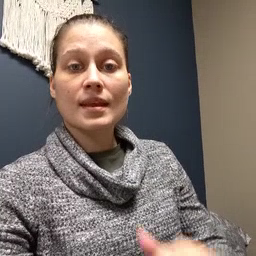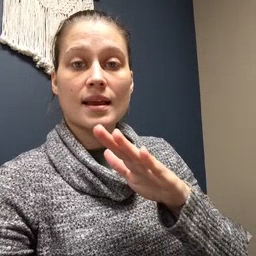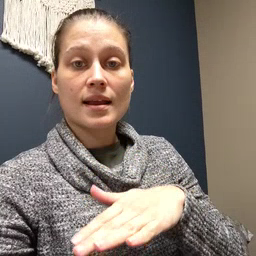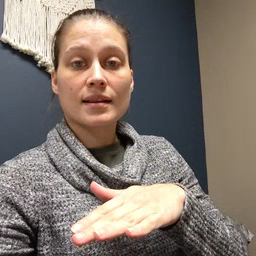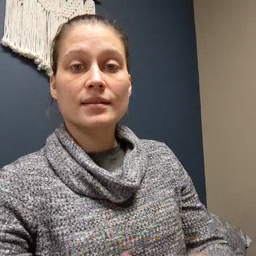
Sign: on